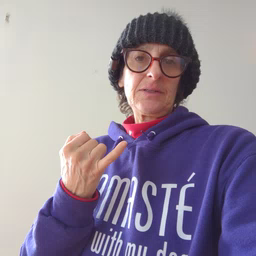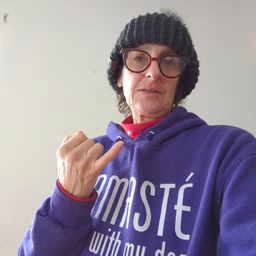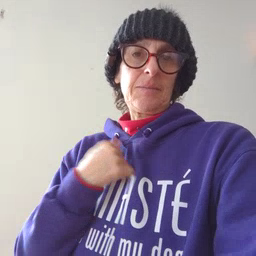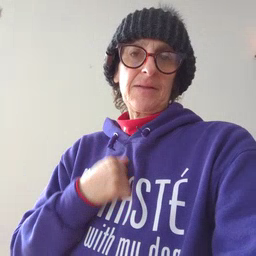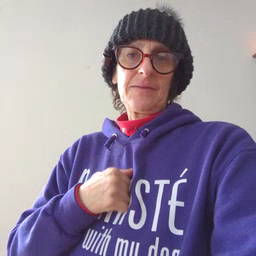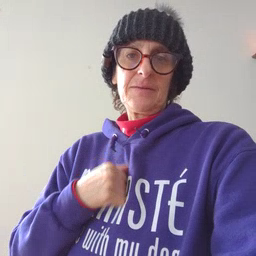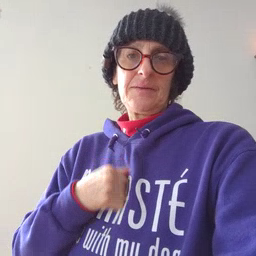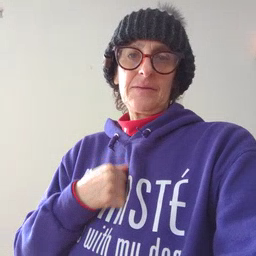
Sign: bath